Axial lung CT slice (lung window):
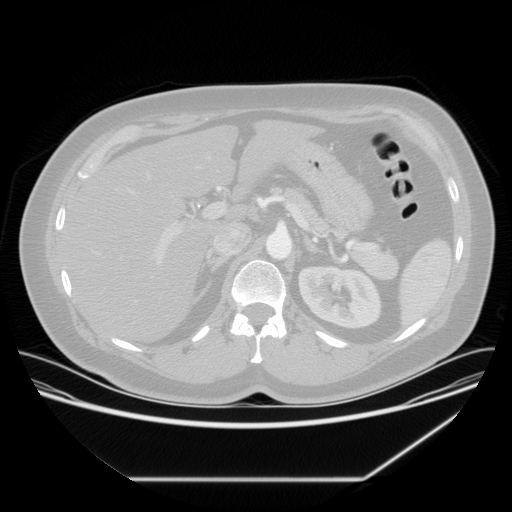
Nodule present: no